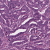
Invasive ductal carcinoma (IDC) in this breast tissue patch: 1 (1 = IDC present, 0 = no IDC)